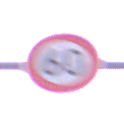
Verkehrszeichen: Geschwindigkeit60
Umgebung: Outdoor, Nature
Tageszeit: SunriseSunset
Wetter: PartlyCloudy
Licht: Natural
Jahreszeit: NotSpecified
Kontrast: LowContrast